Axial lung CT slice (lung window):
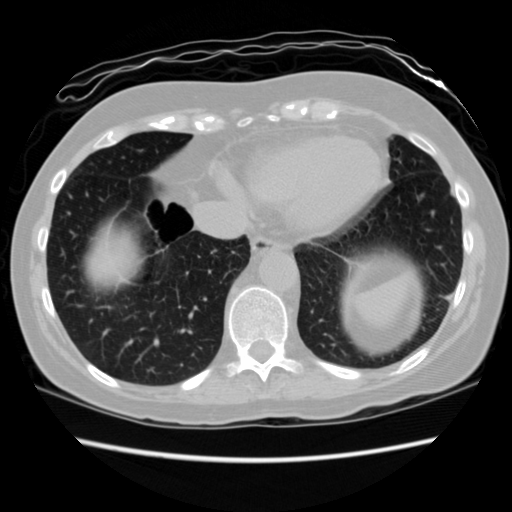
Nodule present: no